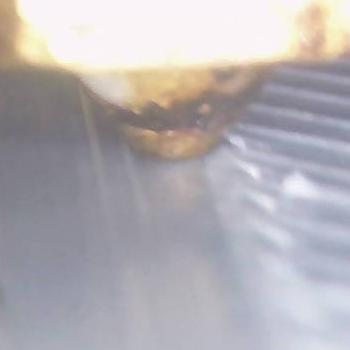
Flow rate: 35%